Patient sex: M
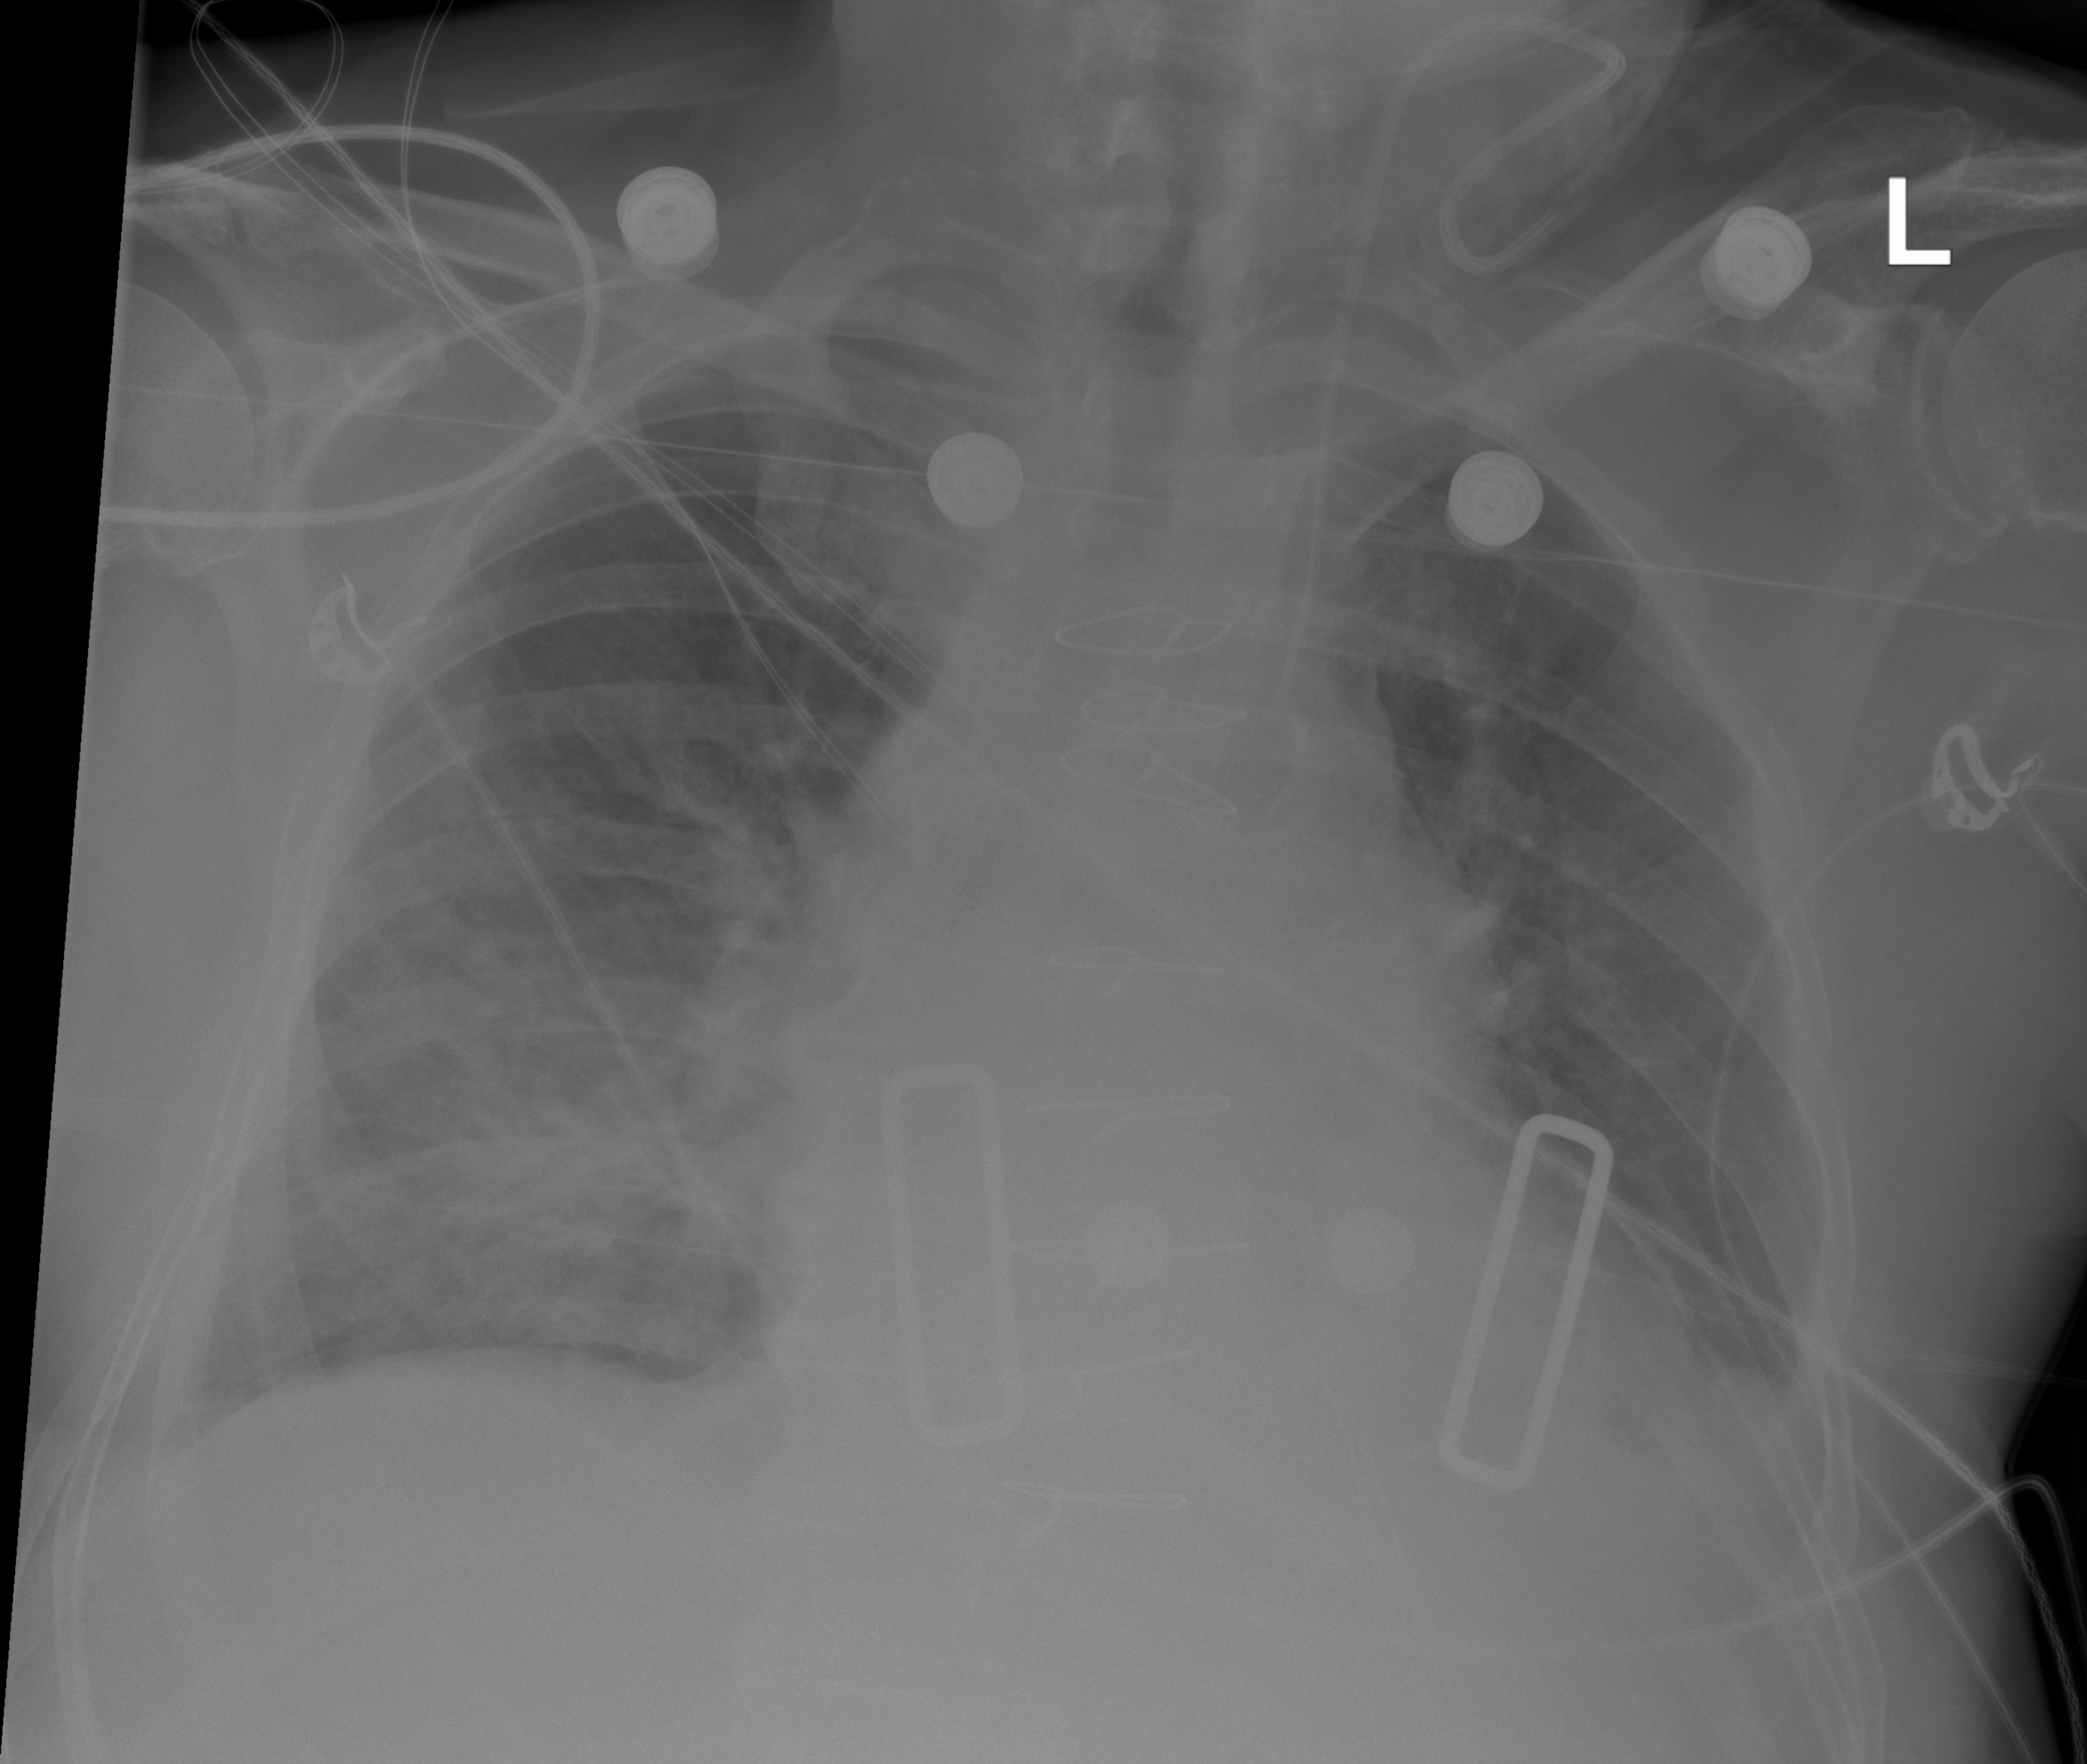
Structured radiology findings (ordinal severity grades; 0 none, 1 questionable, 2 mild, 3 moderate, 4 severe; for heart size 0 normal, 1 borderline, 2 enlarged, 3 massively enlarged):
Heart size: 1
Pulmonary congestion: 1
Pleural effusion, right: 0
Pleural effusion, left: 2
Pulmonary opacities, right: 3
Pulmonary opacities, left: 0
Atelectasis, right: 2
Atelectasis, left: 0